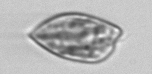
Label: Prorocentrum_dentatum